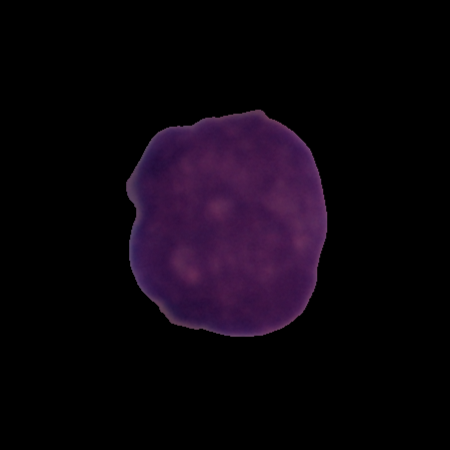
Label: cancer